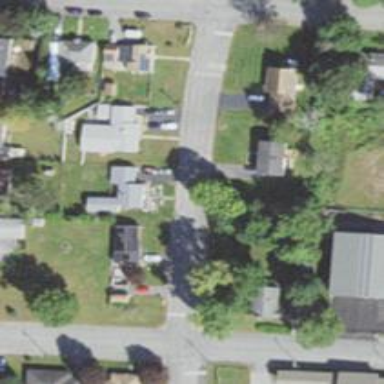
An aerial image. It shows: Residential driveway used as service road.